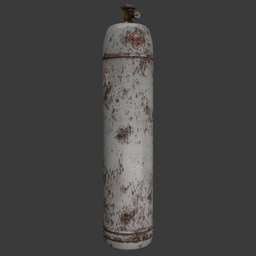
Label: tools